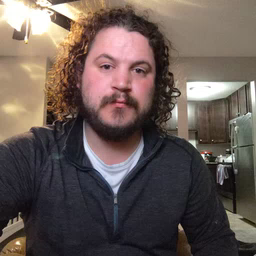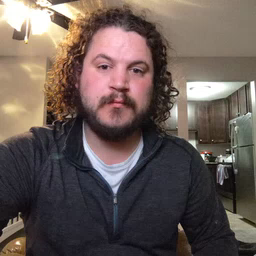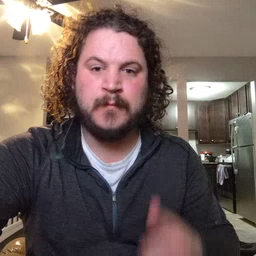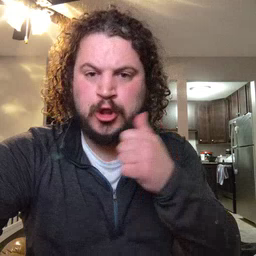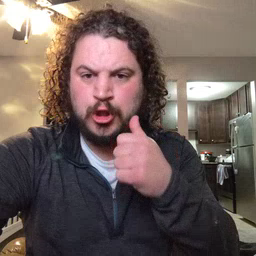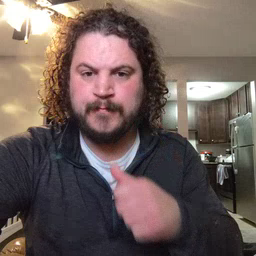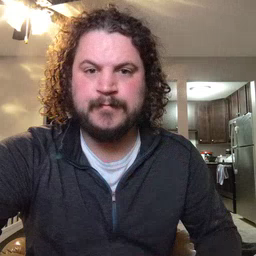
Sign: girl